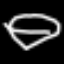
Label: diamond